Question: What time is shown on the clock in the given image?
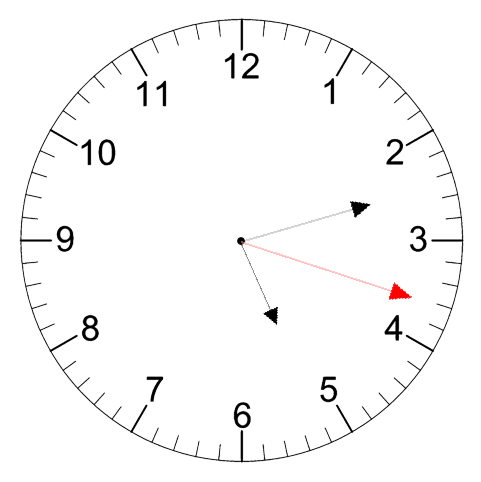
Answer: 05:12:18